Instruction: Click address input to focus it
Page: traveler
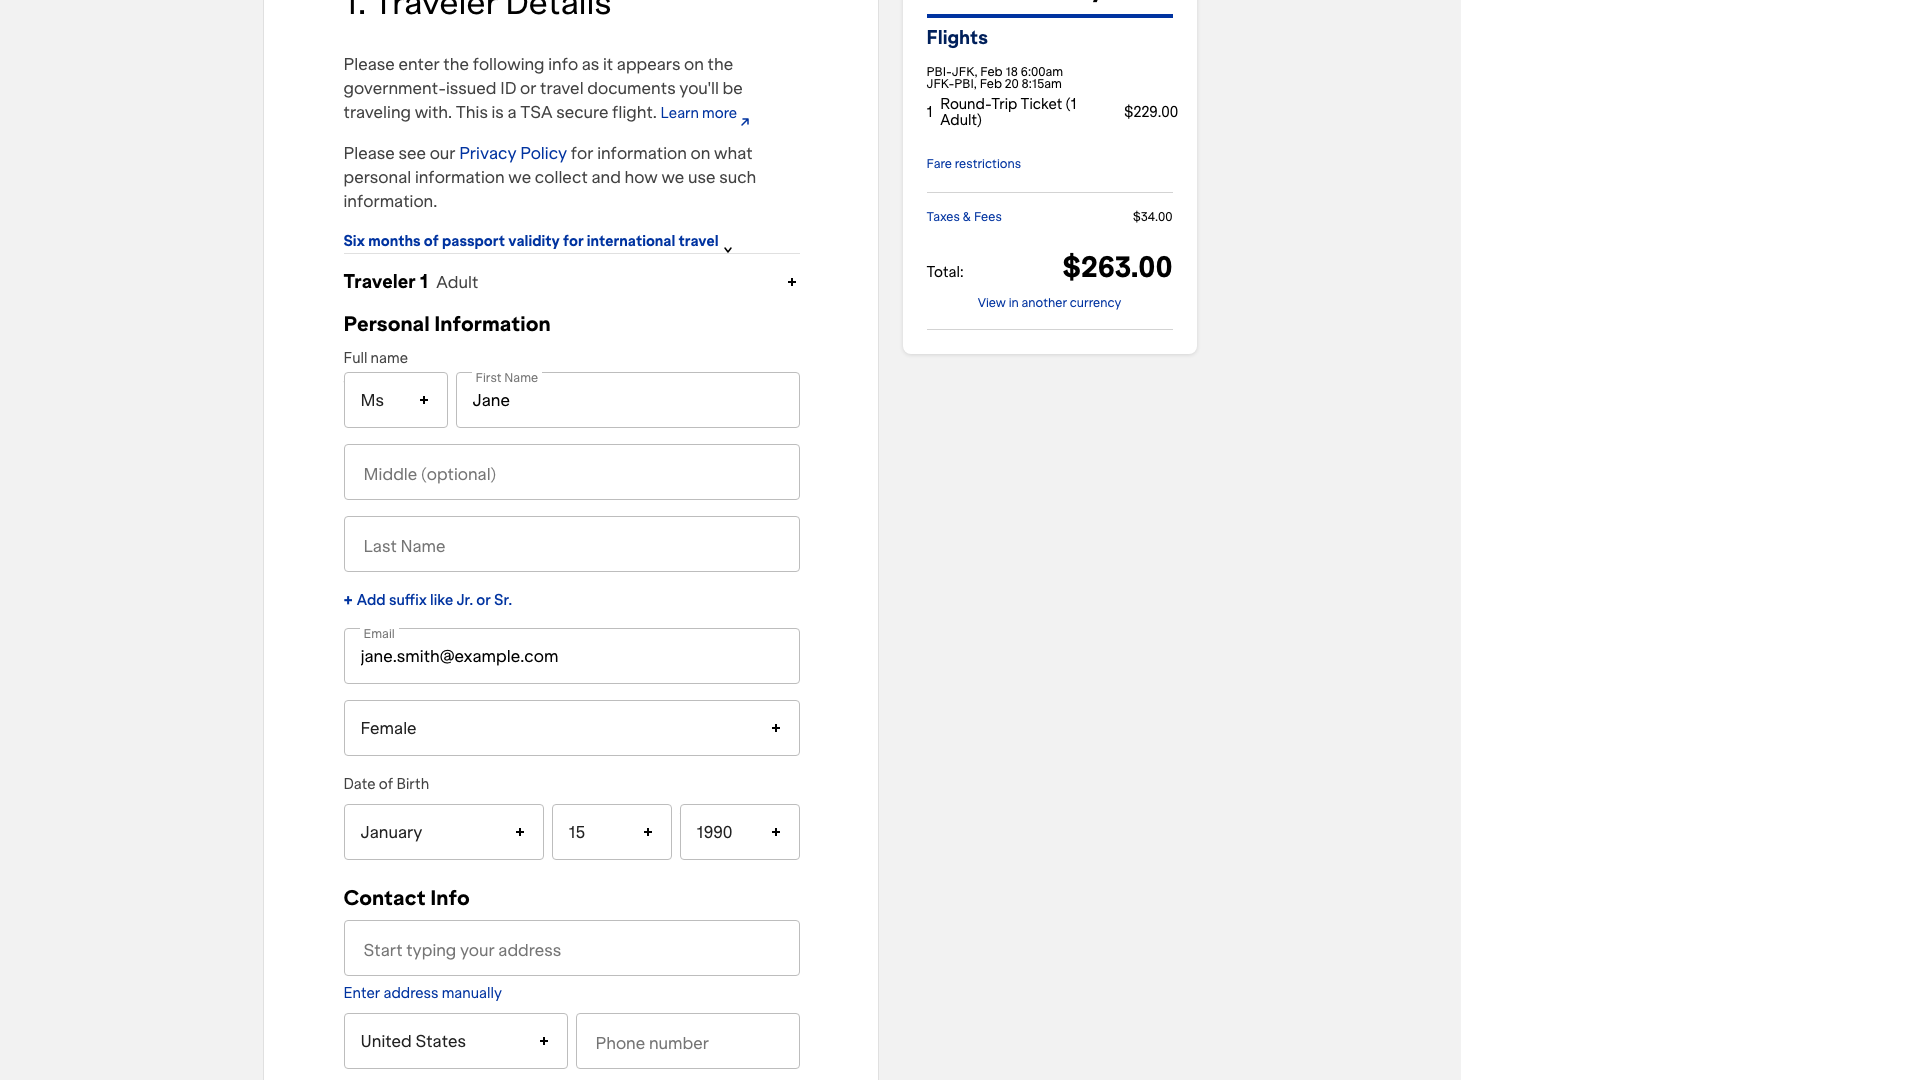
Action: click